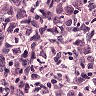
Metastatic tissue present: yes